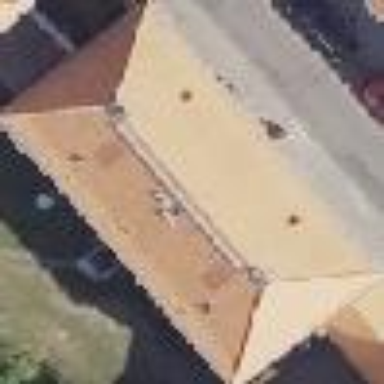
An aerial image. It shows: House with hipped roof.